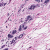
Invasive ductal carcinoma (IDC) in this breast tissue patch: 0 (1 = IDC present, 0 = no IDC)